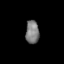
Tissue: lung
Cell type: Epithelial cells
Senescence score: 0.1254
Nuclear area (px): 305
Mean DAPI intensity: 124.672